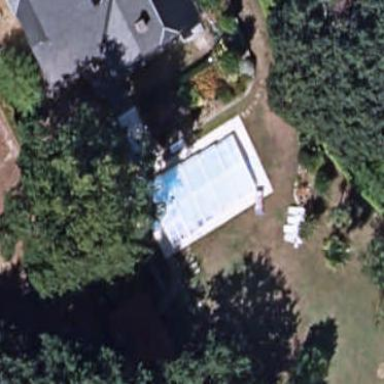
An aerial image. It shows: Swimming pool located in leisure land.